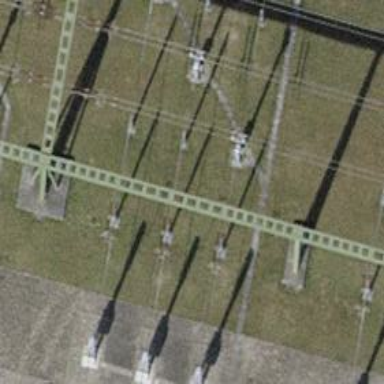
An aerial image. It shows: Bay where power lines run through.